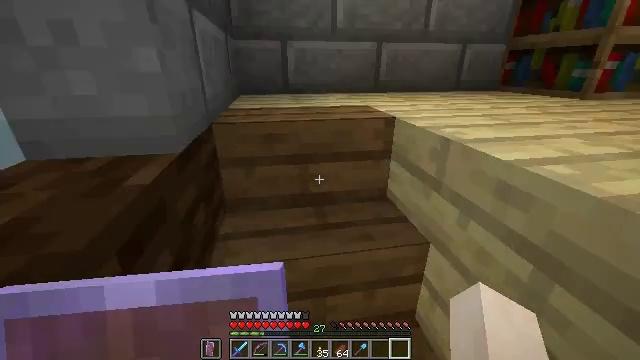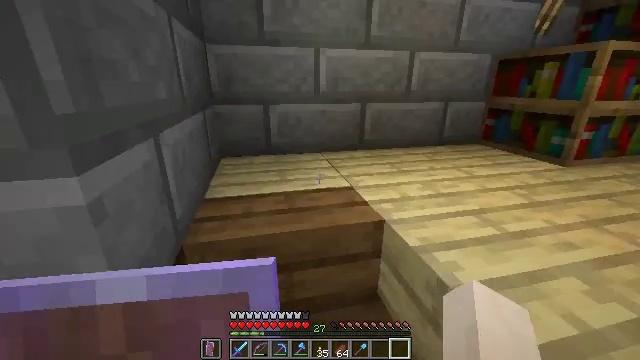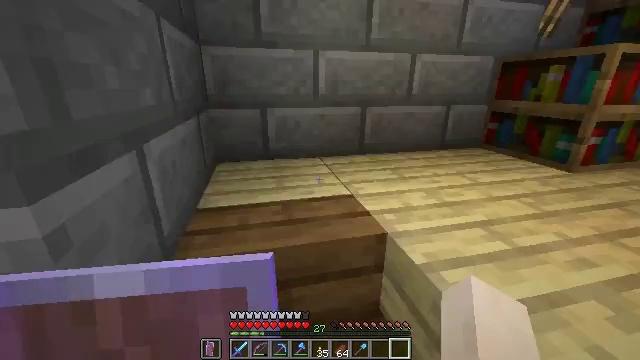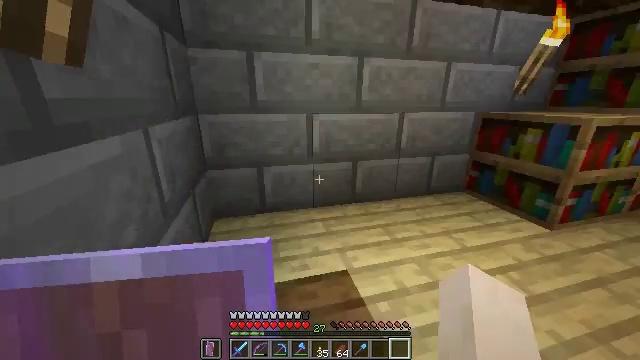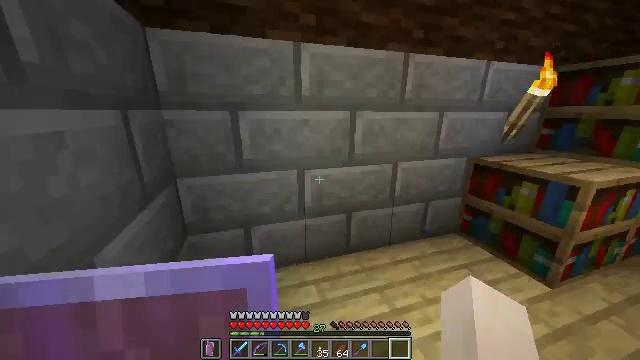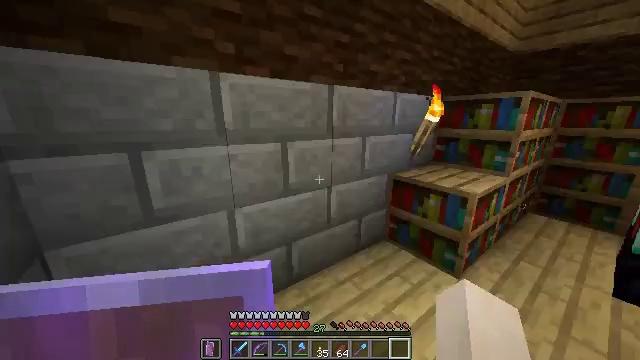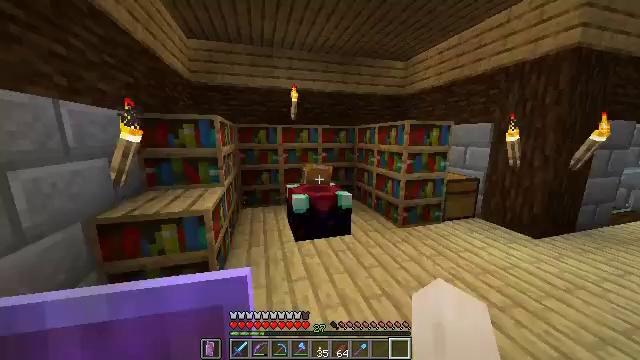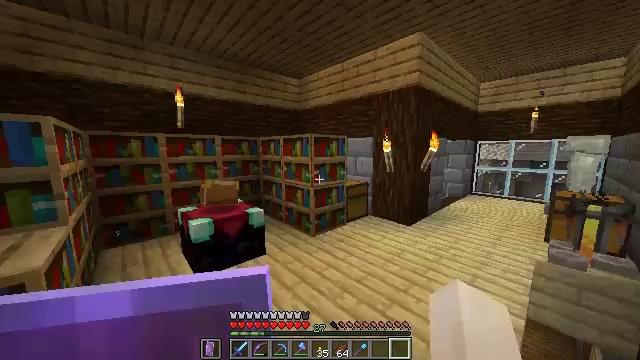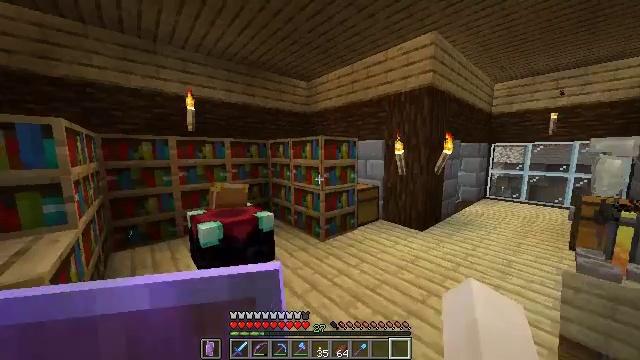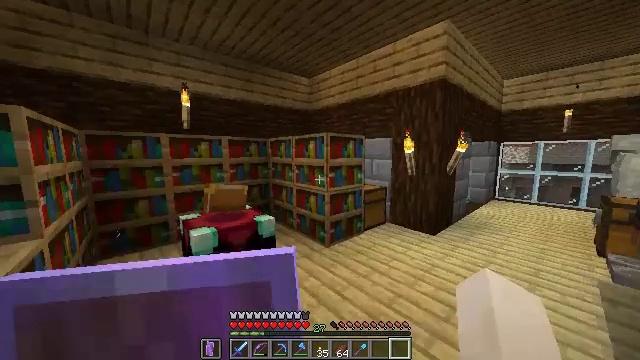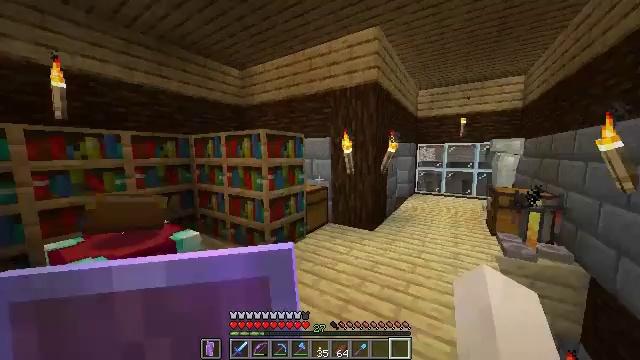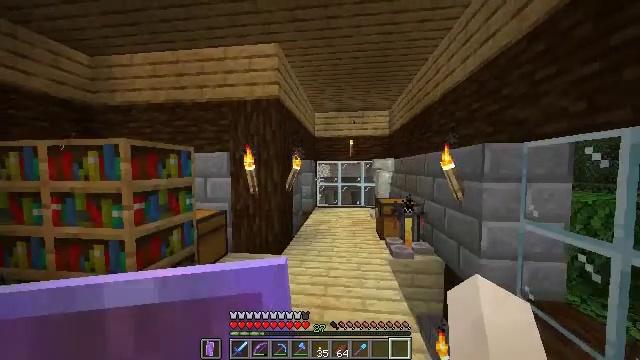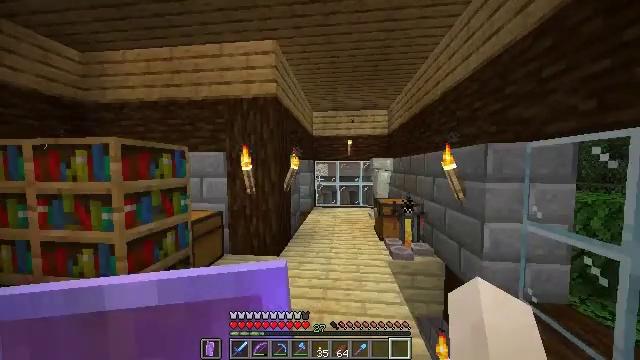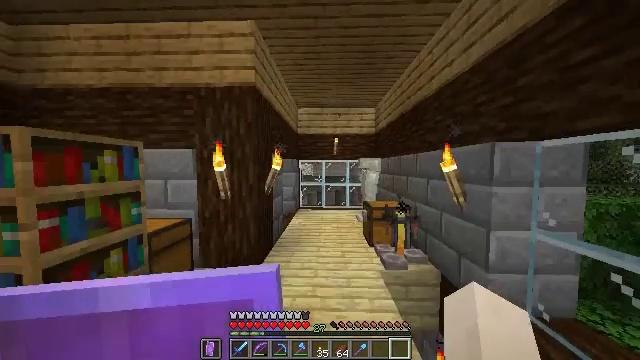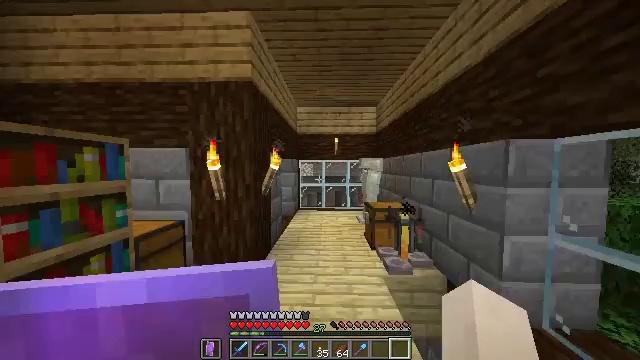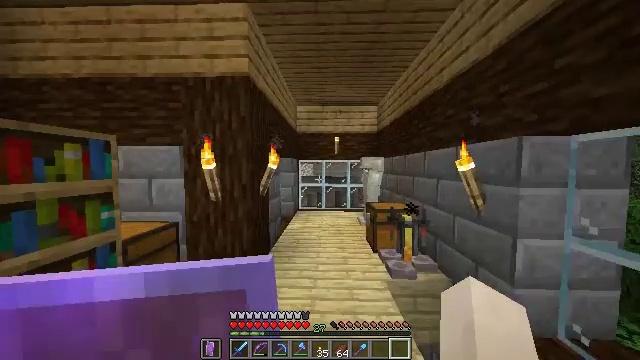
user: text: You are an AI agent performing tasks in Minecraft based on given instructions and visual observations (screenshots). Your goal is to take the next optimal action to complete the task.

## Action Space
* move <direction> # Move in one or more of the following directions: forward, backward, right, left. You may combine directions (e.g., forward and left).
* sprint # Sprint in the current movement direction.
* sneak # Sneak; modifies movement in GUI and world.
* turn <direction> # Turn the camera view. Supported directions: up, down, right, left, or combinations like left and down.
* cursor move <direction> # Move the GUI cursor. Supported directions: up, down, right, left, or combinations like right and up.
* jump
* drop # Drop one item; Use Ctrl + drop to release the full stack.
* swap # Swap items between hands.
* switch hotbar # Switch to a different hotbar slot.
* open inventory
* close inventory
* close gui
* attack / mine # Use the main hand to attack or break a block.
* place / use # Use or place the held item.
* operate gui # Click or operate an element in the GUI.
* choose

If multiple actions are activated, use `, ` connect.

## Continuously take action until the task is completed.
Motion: motion action
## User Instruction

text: Convert one blaze rod into blaze powder.
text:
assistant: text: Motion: move forward, sprint, turn right and up
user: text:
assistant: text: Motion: move forward, sprint
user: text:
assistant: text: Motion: move forward, turn right and up
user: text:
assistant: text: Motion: move forward, turn right and up
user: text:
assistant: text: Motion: move forward, turn right and up
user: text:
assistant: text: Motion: move forward, turn right and up
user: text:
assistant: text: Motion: move forward, turn right and up
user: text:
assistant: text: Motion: move forward, turn left
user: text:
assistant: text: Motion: move forward
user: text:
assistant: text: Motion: move forward, turn right
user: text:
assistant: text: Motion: move forward, turn right and up
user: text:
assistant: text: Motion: move forward
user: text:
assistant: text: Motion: move forward, turn right
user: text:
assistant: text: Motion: move forward
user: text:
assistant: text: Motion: move forward
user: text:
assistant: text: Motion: move forward
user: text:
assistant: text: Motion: move forward, turn right and down
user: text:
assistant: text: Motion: move forward, turn right and down
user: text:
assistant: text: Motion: move forward, turn right and down
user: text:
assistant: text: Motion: move forward and move left, turn right
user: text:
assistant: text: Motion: move forward and move left, turn right and down
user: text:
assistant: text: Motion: move forward and move left, turn right and down
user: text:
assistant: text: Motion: move forward and move left, turn right and down
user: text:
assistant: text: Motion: move forward
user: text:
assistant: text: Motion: move forward, use / place
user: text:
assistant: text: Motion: use / place
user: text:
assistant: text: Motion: no_op
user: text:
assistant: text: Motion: no_op
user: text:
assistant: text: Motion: no_op
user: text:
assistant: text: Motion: open gui